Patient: sex M, age 52
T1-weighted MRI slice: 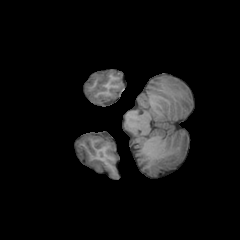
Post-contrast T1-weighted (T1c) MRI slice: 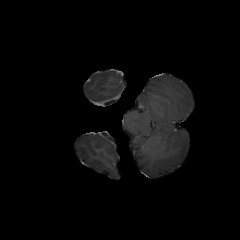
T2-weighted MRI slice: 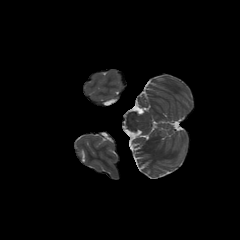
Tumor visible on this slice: no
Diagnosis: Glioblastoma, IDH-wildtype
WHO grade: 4